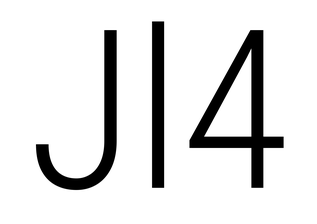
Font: Roboto_Condensed_Light